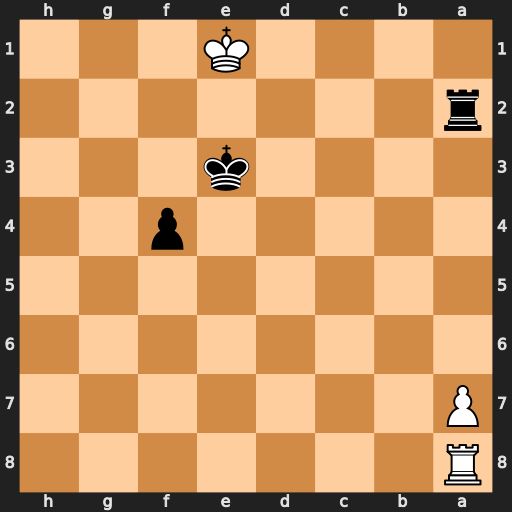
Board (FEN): R7/P7/8/8/5p2/4k3/r7/4K3
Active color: b
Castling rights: -
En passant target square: -
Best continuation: Ra1#